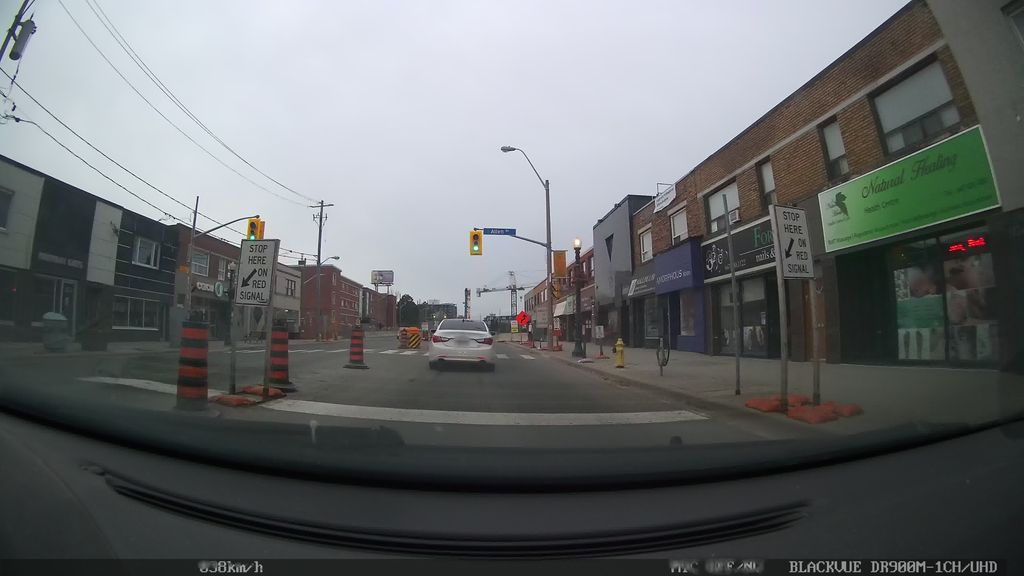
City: toronto